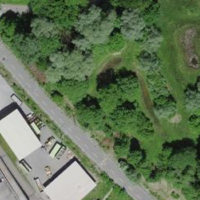
EUNIS habitat code: 53
Species observed at this site:
Acer pseudoplatanus